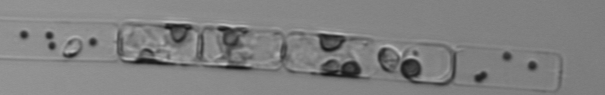
Label: Guinardia_delicatula_TAG_internal_parasite